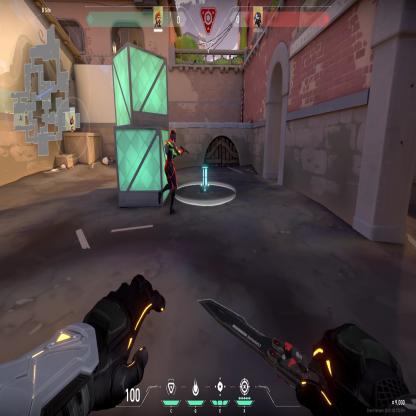
Label: enemy ; planted spike